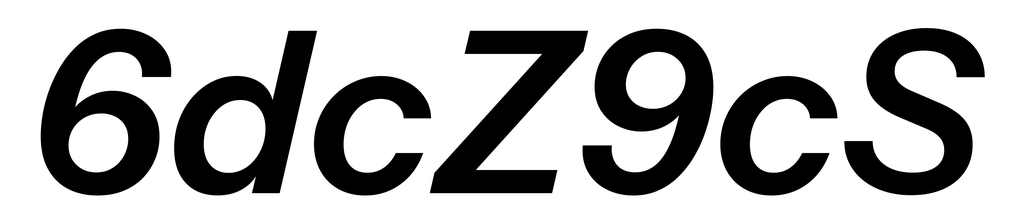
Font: InstrumentSans-Italic_SemiBold_Italic